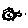
Label: sun